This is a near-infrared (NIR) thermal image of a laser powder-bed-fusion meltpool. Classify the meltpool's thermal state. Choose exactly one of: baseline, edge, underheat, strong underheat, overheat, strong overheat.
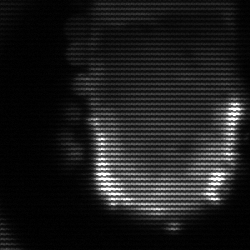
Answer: baseline